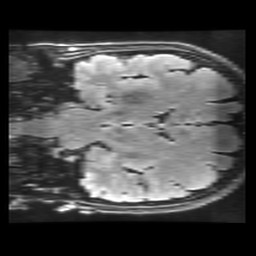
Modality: FLAIR
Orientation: coronal
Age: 60
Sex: female
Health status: healthy
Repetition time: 12 s
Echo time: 0.09782 s